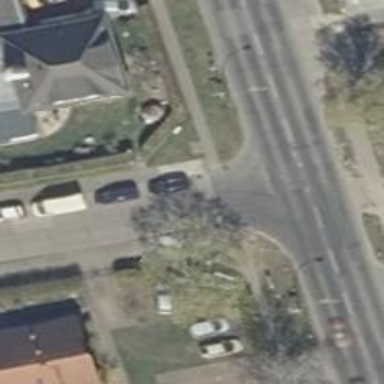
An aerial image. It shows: Unmarked crossing on the road.